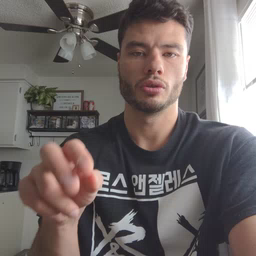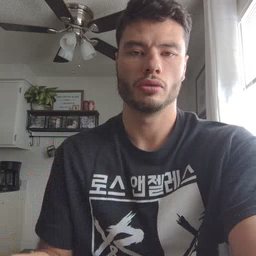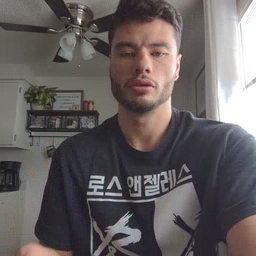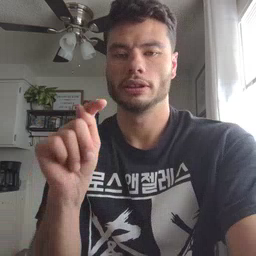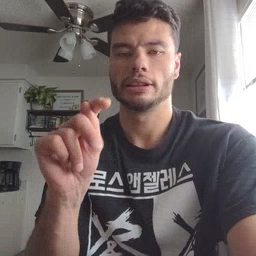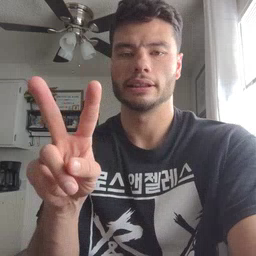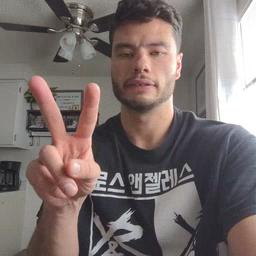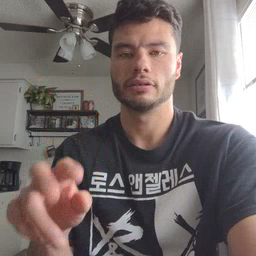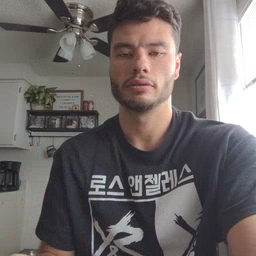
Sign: TV